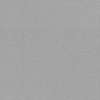
Label: dusty